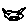
Label: cat